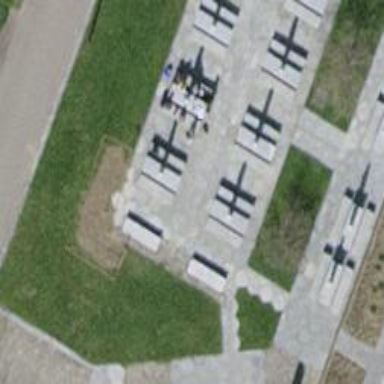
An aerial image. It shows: Picnic table located in leisure land area.